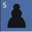
Piece: bP